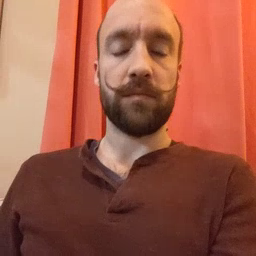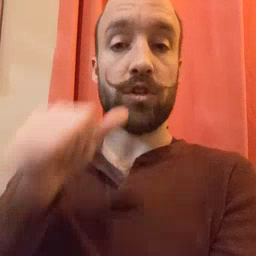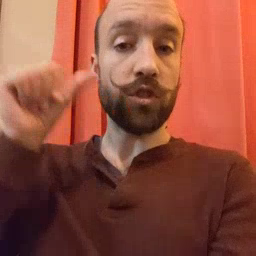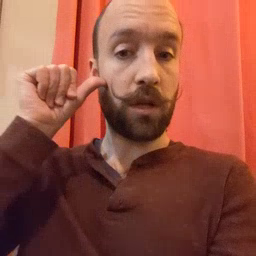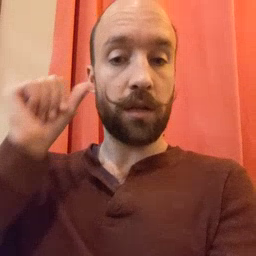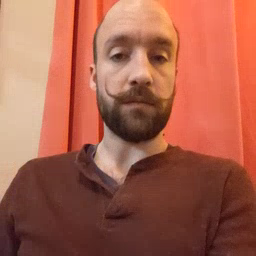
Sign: yesterday